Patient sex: M
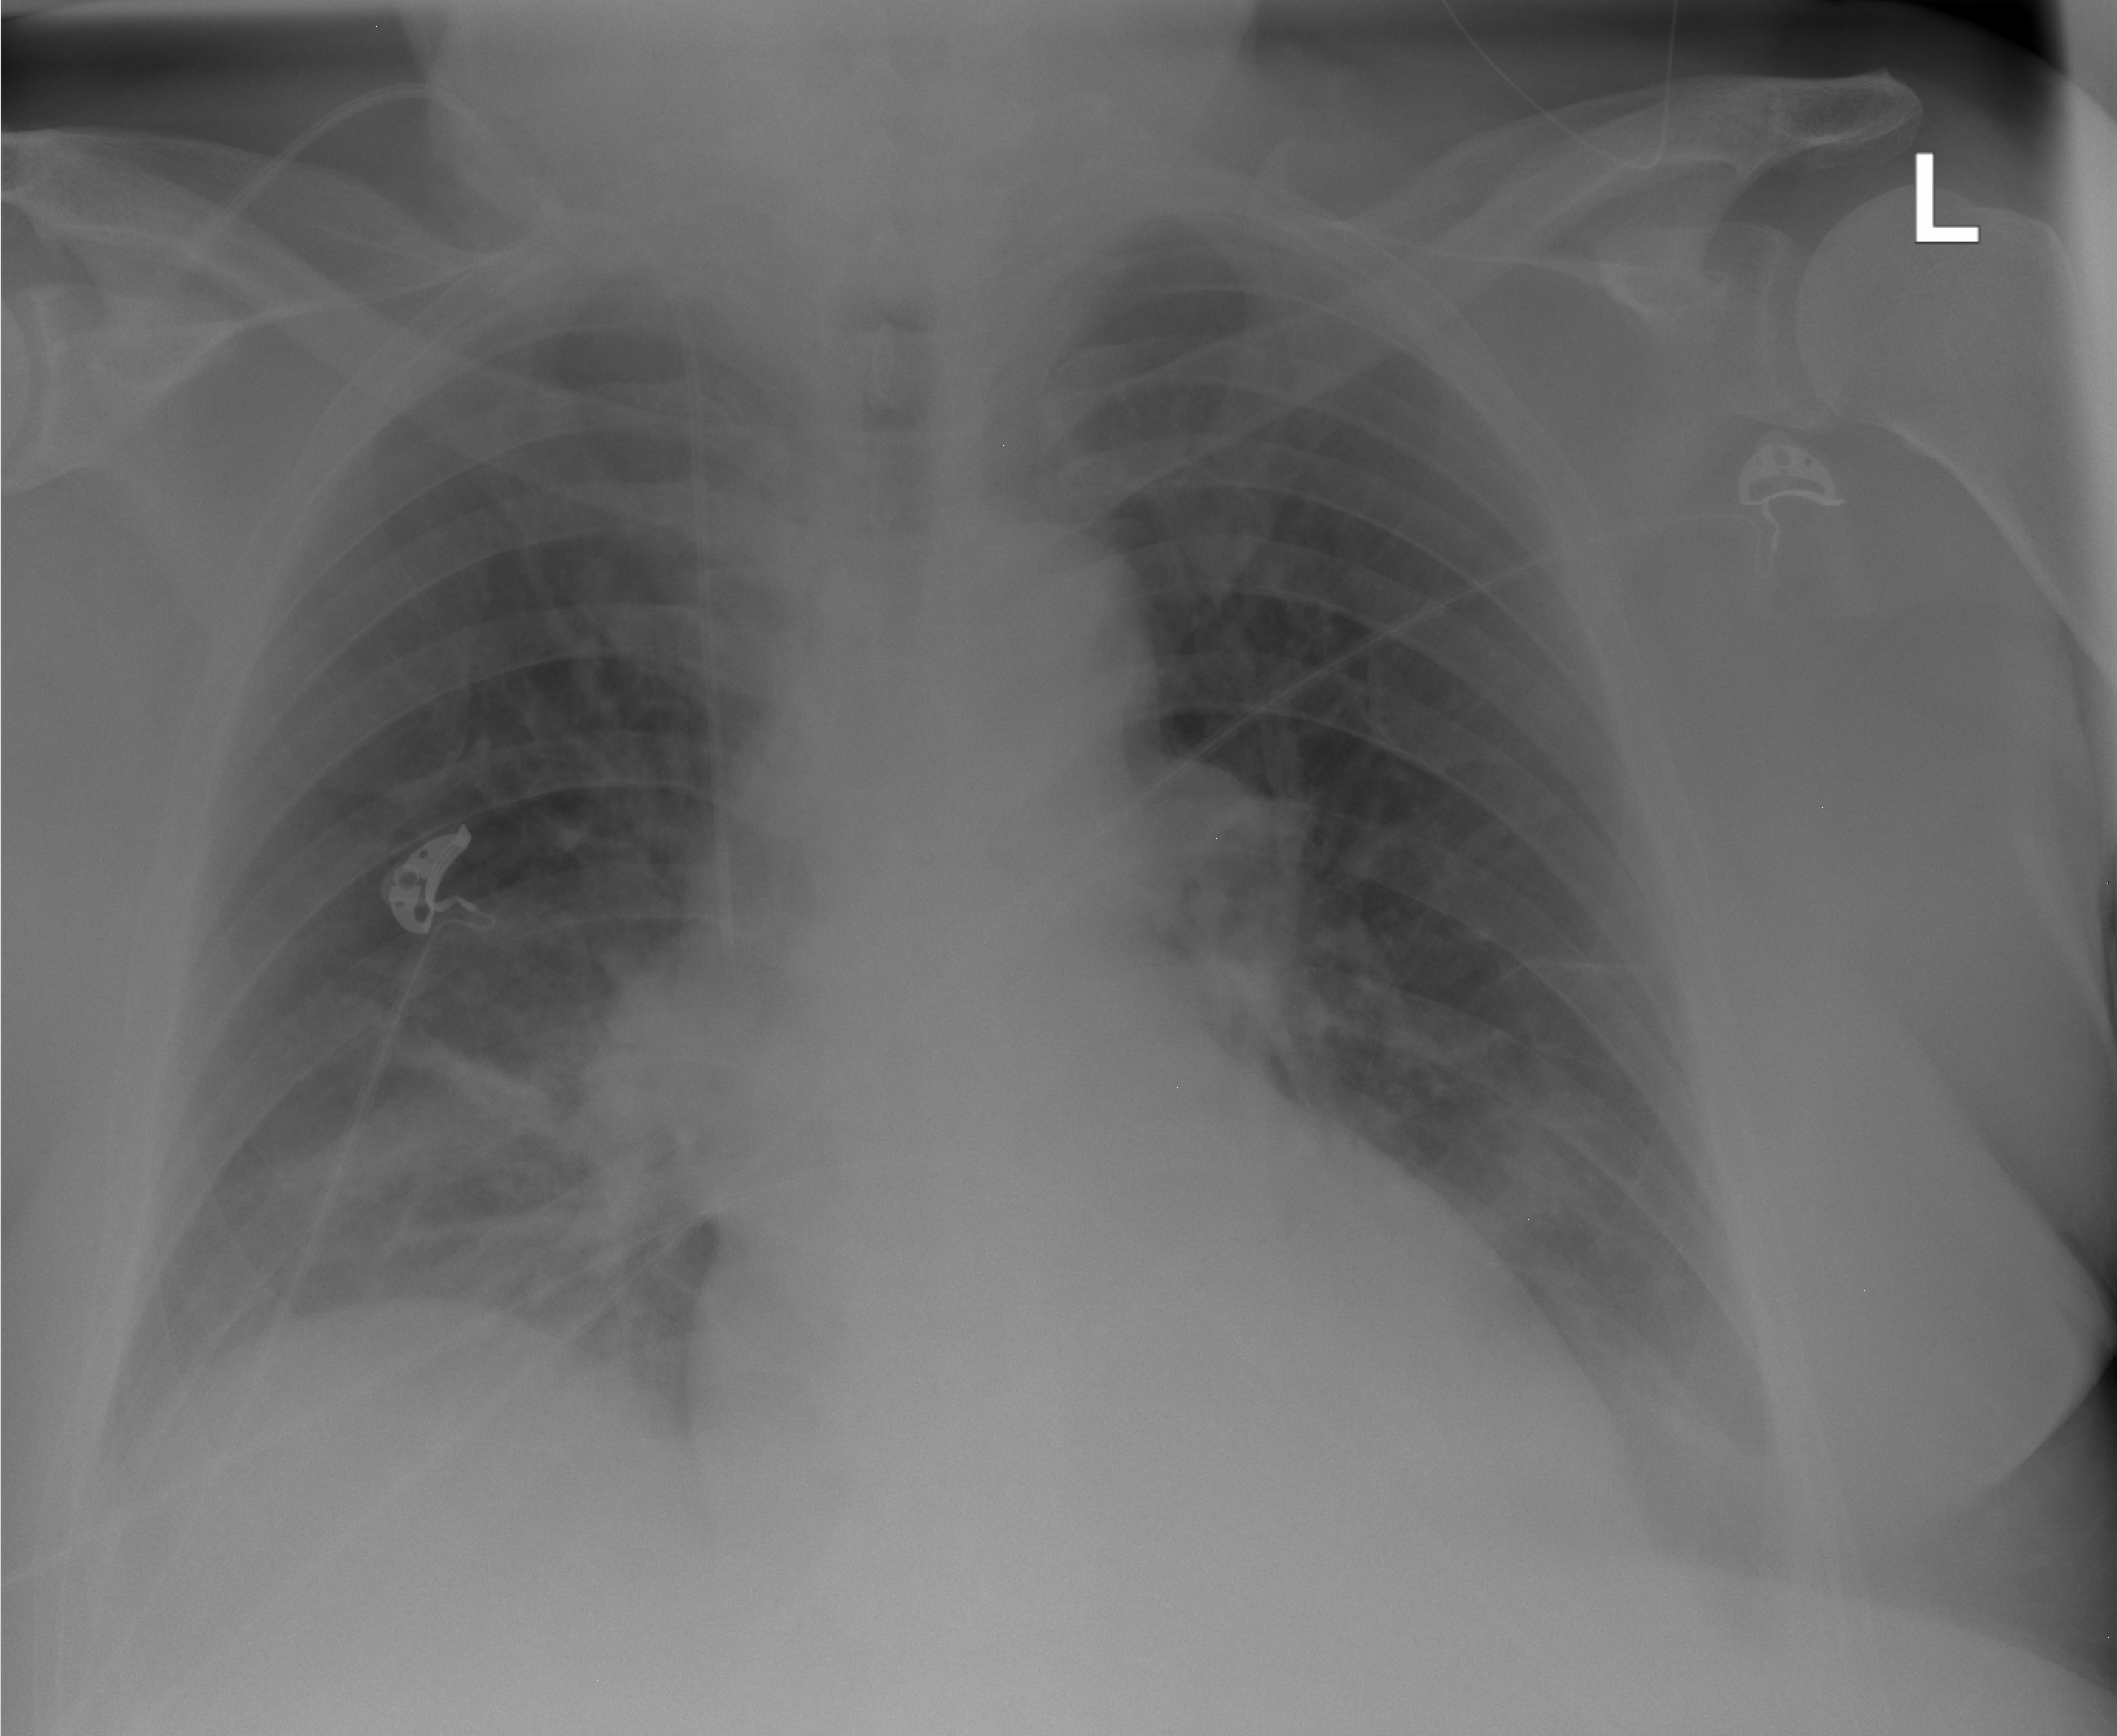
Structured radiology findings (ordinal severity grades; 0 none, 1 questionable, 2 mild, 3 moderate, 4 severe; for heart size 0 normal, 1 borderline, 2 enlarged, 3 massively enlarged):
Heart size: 1
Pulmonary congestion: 2
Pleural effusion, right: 2
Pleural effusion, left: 2
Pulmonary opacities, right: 0
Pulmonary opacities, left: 0
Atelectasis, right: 2
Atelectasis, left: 2